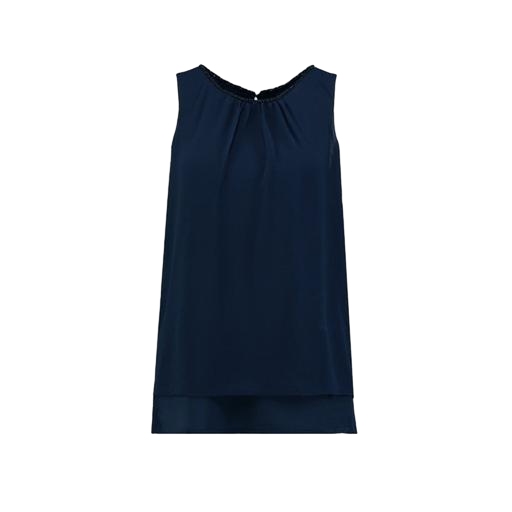
sleeveless pleat-neck top, blue pleated-front georgette top, pleat-neck top, white background